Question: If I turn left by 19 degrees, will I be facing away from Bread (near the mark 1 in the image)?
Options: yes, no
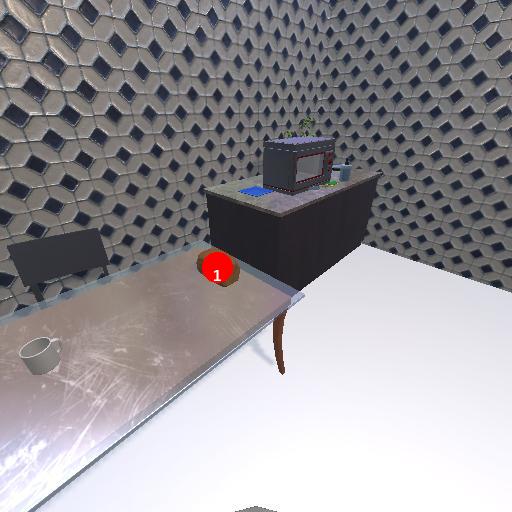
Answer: yes